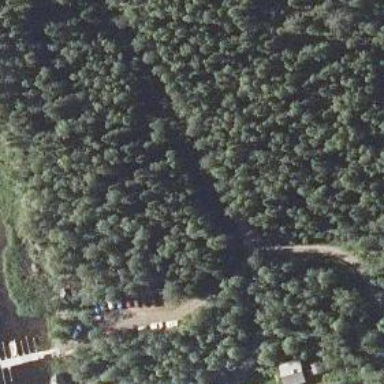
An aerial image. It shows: Forest area.